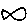
Label: fish